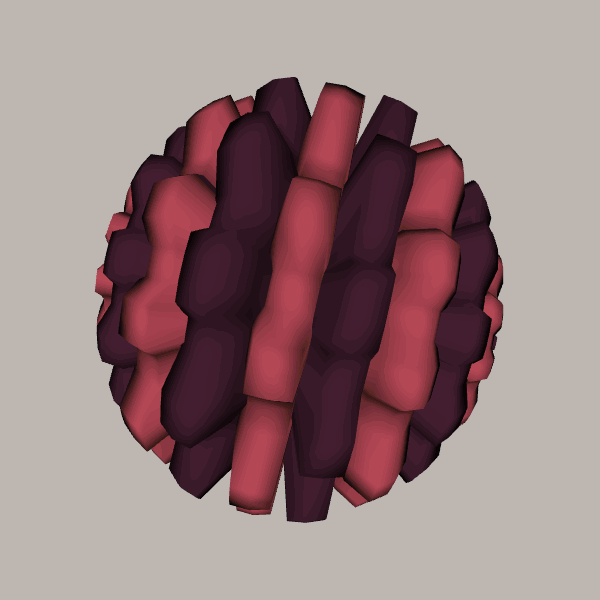
Background: light